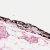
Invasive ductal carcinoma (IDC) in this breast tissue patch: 0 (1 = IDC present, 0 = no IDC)